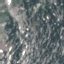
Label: HerbaceousVegetation